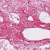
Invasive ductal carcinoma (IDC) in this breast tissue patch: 0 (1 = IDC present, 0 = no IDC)